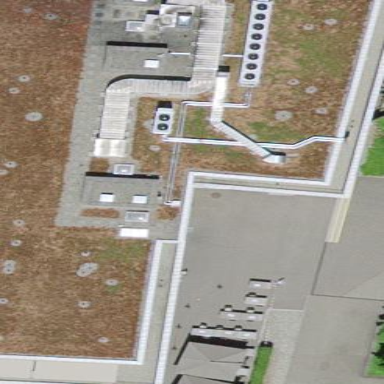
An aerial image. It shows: Building.